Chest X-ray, AP view. Patient: 27 years old, sex M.
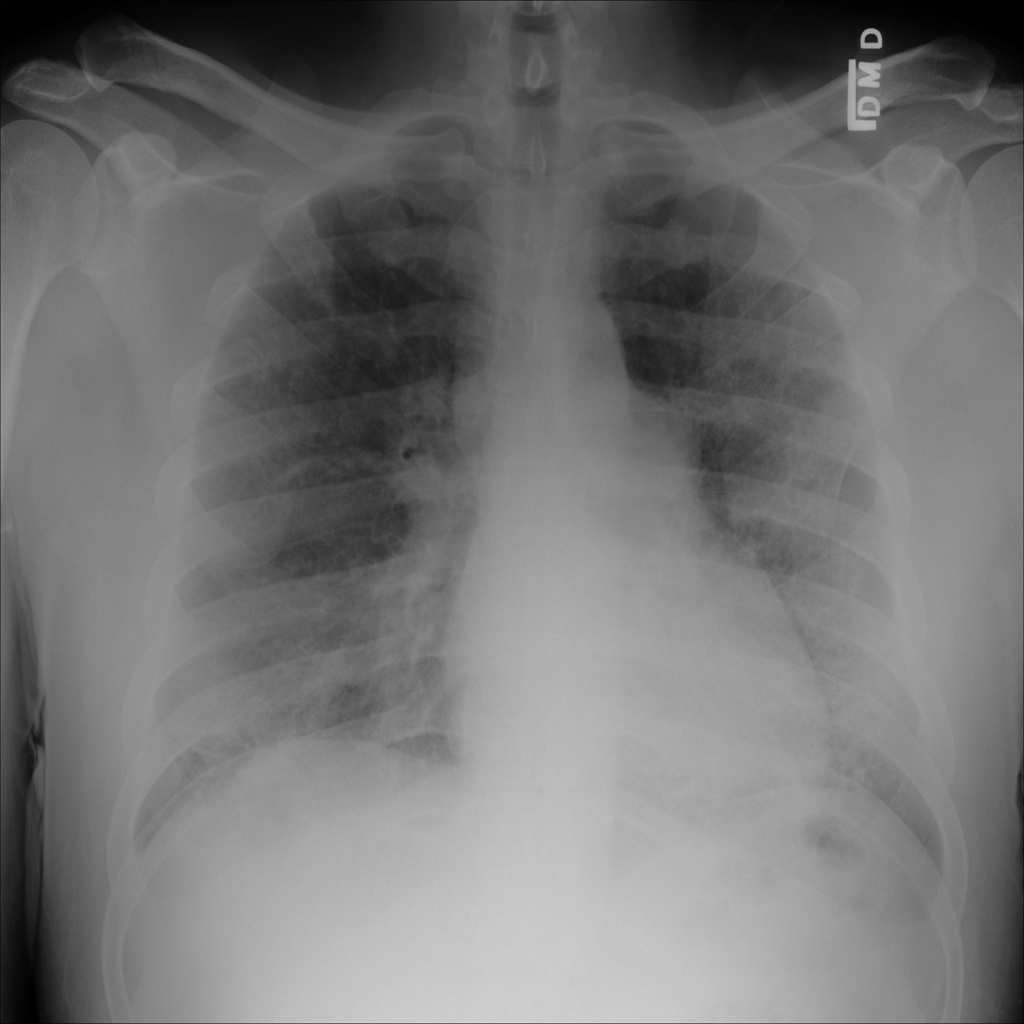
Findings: Infiltration